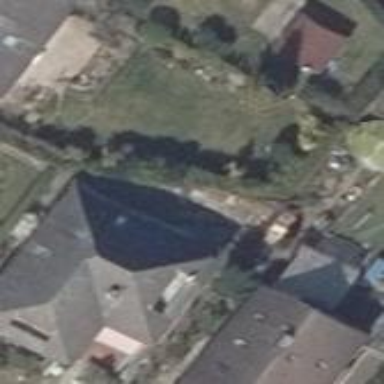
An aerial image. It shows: Detached building with hipped roof shape.